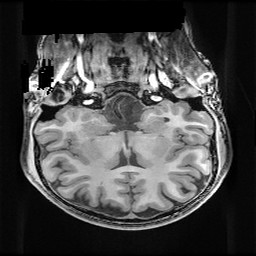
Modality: T1w
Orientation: sagittal
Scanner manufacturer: ge
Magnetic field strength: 3 T
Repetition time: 0.009184 s
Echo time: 0.00368 s